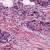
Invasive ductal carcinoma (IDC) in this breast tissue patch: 0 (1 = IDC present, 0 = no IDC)